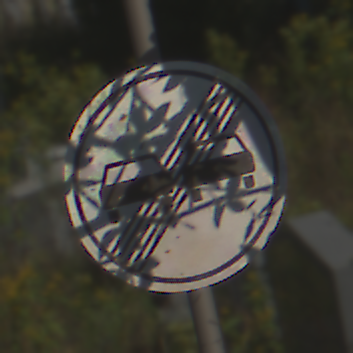
Verkehrszeichen: EndeUeberholverbot
Umgebung: Outdoor, Special
Tageszeit: Midday
Wetter: PartlyCloudy
Licht: Natural
Jahreszeit: NotSpecified
Kontrast: HighContrast